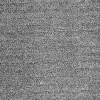
Atmospheric dust classification: dusty